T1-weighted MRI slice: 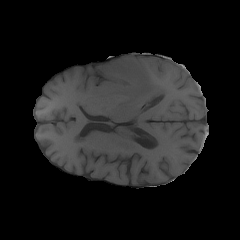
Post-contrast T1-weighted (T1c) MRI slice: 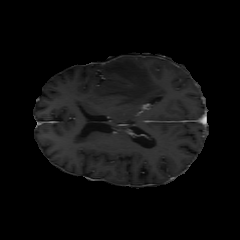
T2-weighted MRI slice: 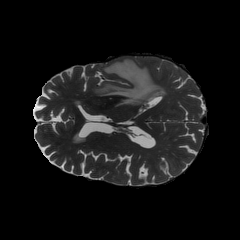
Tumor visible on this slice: yes